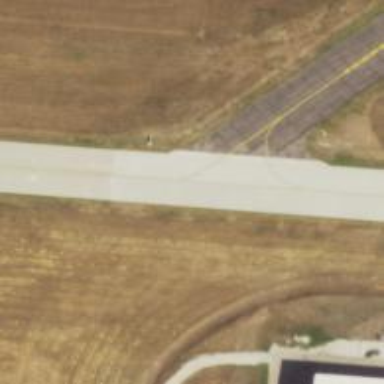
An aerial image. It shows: Image of taxiway at airport.